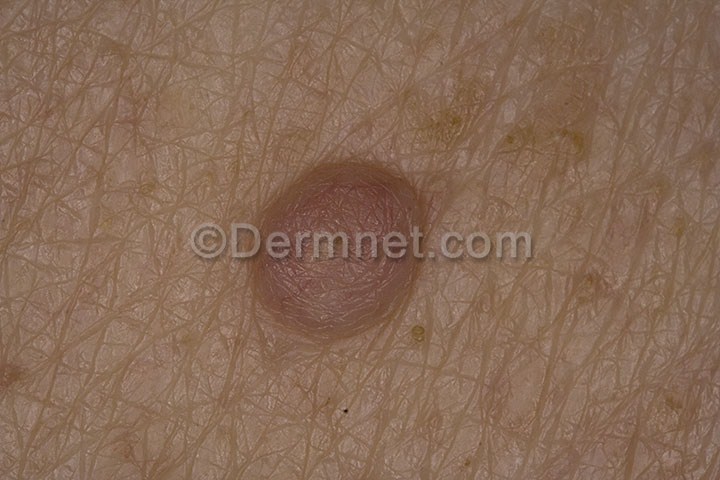
Disease: Melanoma Skin Cancer Nevi and Moles